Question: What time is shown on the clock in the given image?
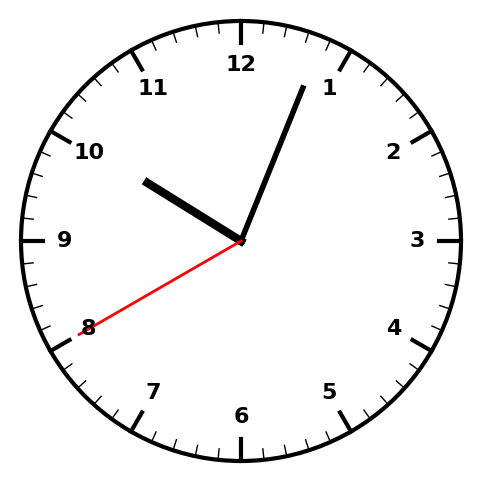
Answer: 10:03:40